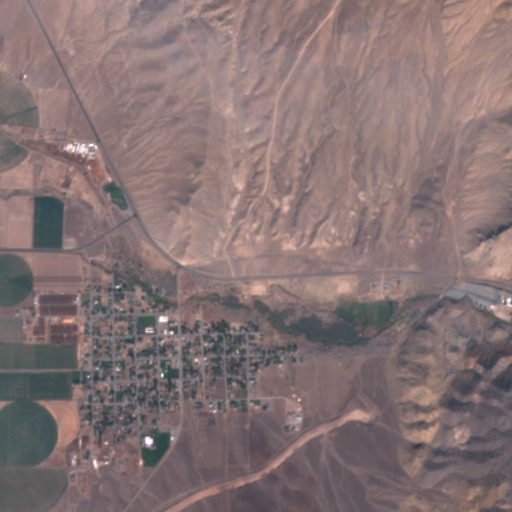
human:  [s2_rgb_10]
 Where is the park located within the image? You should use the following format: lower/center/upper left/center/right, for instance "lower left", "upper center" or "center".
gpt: The park is located in the center left of the image.
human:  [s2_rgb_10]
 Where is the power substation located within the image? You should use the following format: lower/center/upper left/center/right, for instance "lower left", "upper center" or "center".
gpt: The power substation is located in the center of the image.
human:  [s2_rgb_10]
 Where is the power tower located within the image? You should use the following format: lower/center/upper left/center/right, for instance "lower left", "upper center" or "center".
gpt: There is no power tower in the image.